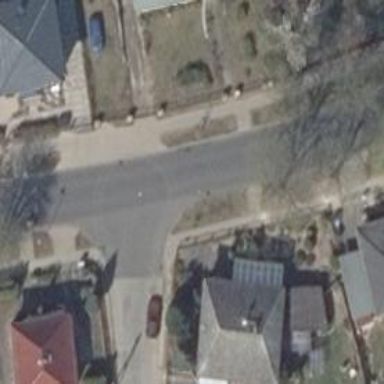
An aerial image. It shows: Residential road with asphalt surface and separate sidewalks on both sides. There are parallel on-street parking lanes on both sides of the road.